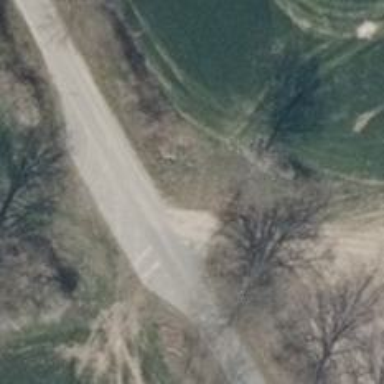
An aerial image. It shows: Unclassified asphalt road with grade1 tracktype.